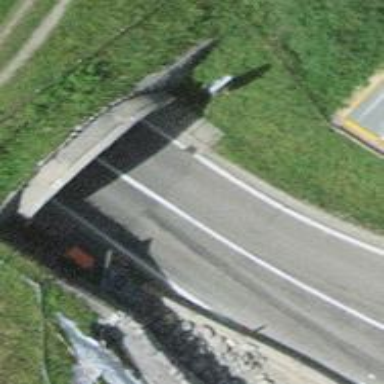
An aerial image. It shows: Asphalt motorway categorized as trunk road.